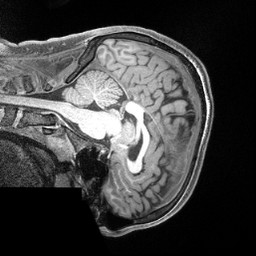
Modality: T1w
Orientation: sagittal
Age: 29
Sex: male
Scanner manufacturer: siemens
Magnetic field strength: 3 T
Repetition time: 2.4 s
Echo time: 0.00228 s